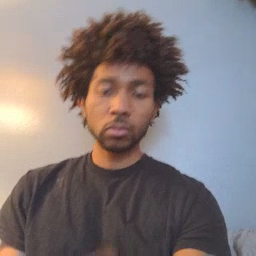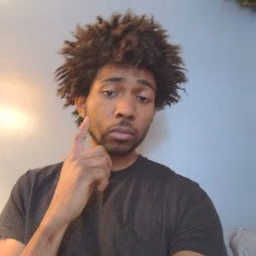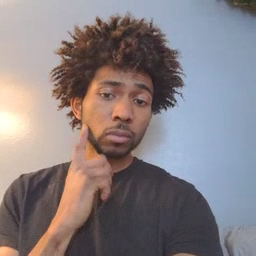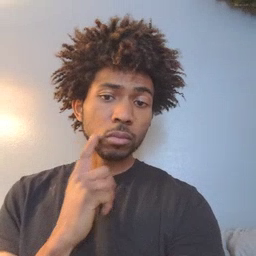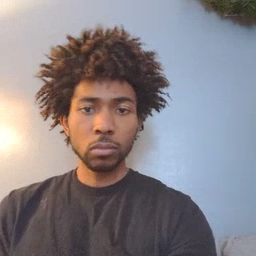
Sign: cheek